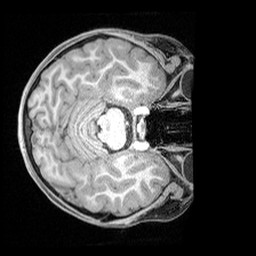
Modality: T1w
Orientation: axial
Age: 8
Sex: female
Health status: ill
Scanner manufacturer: siemens
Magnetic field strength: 3 T
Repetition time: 1.6 s
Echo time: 0.00179 s